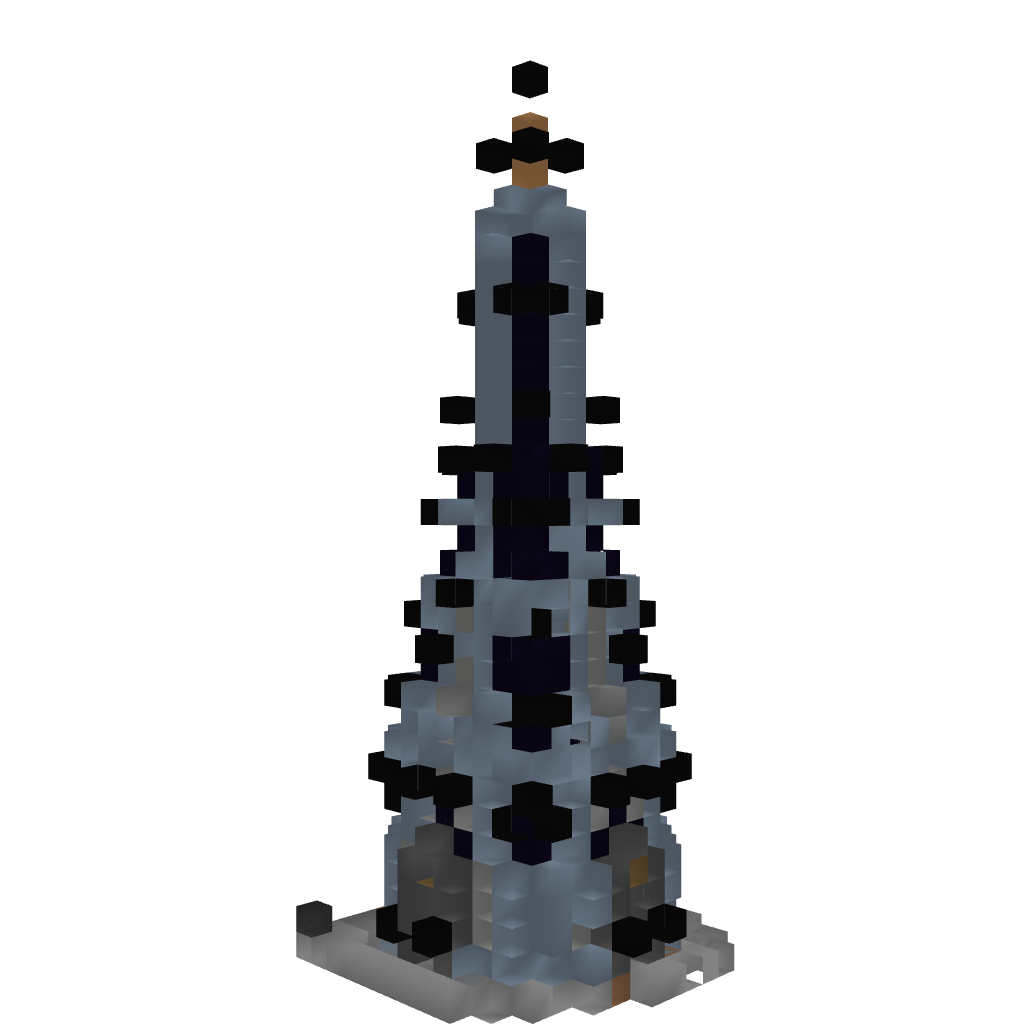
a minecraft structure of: Magician Tower